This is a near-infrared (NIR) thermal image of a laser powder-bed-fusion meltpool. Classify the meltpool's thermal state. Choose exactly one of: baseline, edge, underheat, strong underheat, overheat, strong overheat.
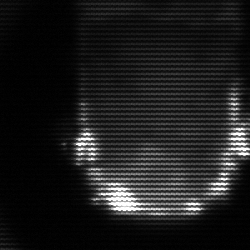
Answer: baseline